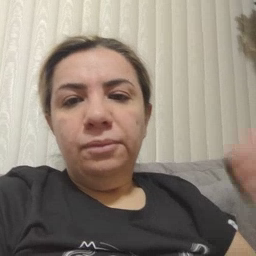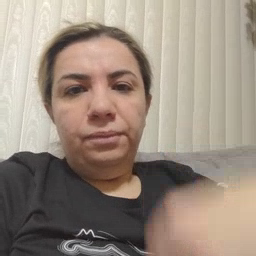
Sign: jacket